Question: I need to send a .CRT and .KEY file on an api request. I managed to do the request using Postman, but I don't know how to pass the key in the android code.

CRT:
'''
-----BEGIN CERTIFICATE-----
-----END CERTIFICATE-----
'''
KEY:
'''
-----BEGIN RSA PRIVATE KEY-----
-----END RSA PRIVATE KEY-----
'''
This is my client
'''
fun getClient(url: String, context: Context): Retrofit {
// Loading CAs from an InputStream
val cf: CertificateFactory = CertificateFactory.getInstance("X.509")
val ca: Certificate = context.resources.openRawResource(R.raw.crt).use { cert -> cf.generateCertificate(cert) }
// Creating a KeyStore containing our trusted CAs
val keyStoreType = KeyStore.getDefaultType()
val keyStore = KeyStore.getInstance(keyStoreType).apply {
load(null, null)
setCertificateEntry("ca", ca)
}
// Creating a TrustManager that trusts the CAs in our KeyStore.
val tmfAlgorithm = TrustManagerFactory.getDefaultAlgorithm()
val tmf = TrustManagerFactory.getInstance(tmfAlgorithm).apply {
init(keyStore)
}
val trustManager: X509TrustManager = tmf.trustManagers[0] as X509TrustManager
// Creating an SSLSocketFactory that uses our TrustManager
val sslContext = SSLContext.getInstance("TLS").apply {
init(null, arrayOf<TrustManager>(trustManager), null)
}
val okHttpClient = OkHttpClient.Builder()
.sslSocketFactory(sslContext.socketFactory, trustManager)
.build()
val json = GsonBuilder().setLenient().create()
return Retrofit
.Builder()
.baseUrl(url)
.client(okHttpClient)
.addCallAdapterFactory(RxJavaCallAdapterFactory.create())
.addConverterFactory(GsonConverterFactory.create(json))
.build()
}
'''
The call return a throwable:
> java.security.cert.CertPathValidatorException: Trust anchor for certification path not found.
I appreciate it who can help me. Sorry for my bad english.
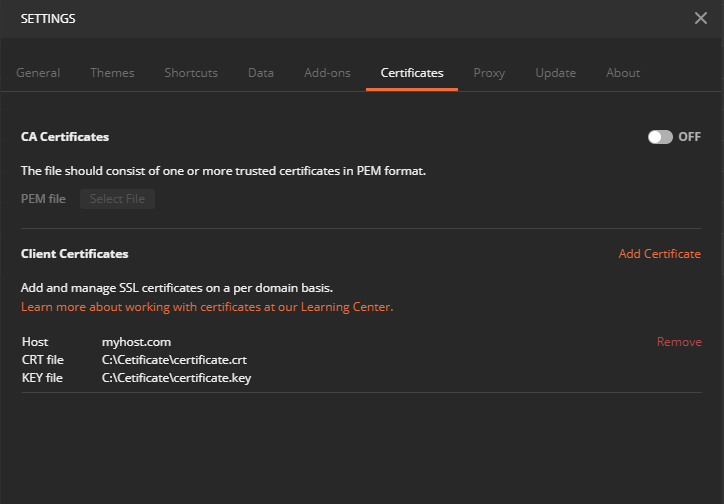
Answer: It looks like your Retrofit ssl configuration does not match how you have configured postman. In postman you have configured it to have a private key and a certificate chain within the client certificate configuration section. The trusted certificates/CA's are empty. Now if we compare that with your retro fit configuration I can see that you have added the 'certificate.crt' file as a trusted certificate instead of a client key material.
It is hard to replicate the exact same situation as we don't posses the certificates, so I am grabbing one from <URL> which we can use to easily test this use case.
I am adding the certificates here, but you may need to get a new one from the website itself as they will expire.
You basically need 3 files for this use case:
1. client private key
2. client certificate chain
3. trusted server certificate
'''
-----BEGIN PRIVATE KEY-----
MIIEvQIBADANBgkqhkiG9w0BAQEFAASCBKcwggSjAgEAAoIBAQDHN18R6x5Oz+u6
SOXLoxIscz5GHR6cDcCLgyPax2XfXHdJs+h6fTy61WGM+aXEhR2SIwbj5997s34m
0MsbvkJrFmn0LHK1fuTLCihEEmxGdCGZA9xrwxFYAkEjP7D8v7cAWRMipYF/JP7V
U7xNUo+QSkZ0sOi9k6bNkABKL3+yP6PqAzsBoKIN5lN/YRLrppsDmk6nrRDo4R3C
D+8JQl9quEoOmL22Pc/qpOjL1jgOIFSE5y3gwbzDlfCYoAL5V+by1vu0yJShTTK8
oo5wvphcFfEHaQ9w5jFg2htdq99UER3BKuNDuL+zejqGQZCWb0Xsk8S5WBuX8l3B
rrg5giqNAgMBAAECggEAVRB/t9b9igmeTlzyQpHPIMvUu3uTpm742JmWpcSe61FA
XmhDzInNdLnIfbnb3p44kj4Coy5PbzKlm01sbNxA4BkiBPE1yen1J/2eU/LJ6QuN
jRjo9drFfR75UWPQ3xu9uJhQY2rocLILXmvy69FlG+ebThh8SPbTMtNaTFMb47An
pk2FrW9+rzPswbklOxls/SDt78usRvfAjslm73IdBTOrbceF+GmYs3/SXz1gu05p
LxY2rhC8piBlqnD/QbXBahZbhjb9SkDFn2typMFZKkJIIKDJaOI2E9tIlZ97/0nZ
txqchMty8IuU9YYAfLXCmj2IEfnvLtL7thLfKLuWAQKBgQDyXBpEgKFzfy2a1AI0
+1qL/u5UN14l7S6/wmyDTgVMXwoxhwPRXWD5PutQ8D6tMfC/y4AYt3OXg1blCvLD
XysNj5SK+dpmQR0SyeWjd9zwxJAXvx0McJefCYd86YGcGhJsuX5bkHIeQlEc6df7
yoqr1480VQx/+Fk1i6Zr0EIUFQKBgQDSbalUOfXZh2EVRQEgf3VoPlxAiwGGQcVT
i+pbjMG3pOwmkVyJZusGtN5HN4Oi7n1oiyfMYGsszKQ5j4TDBGS70pNUzhTv3Vn8
0Vsfz0arJRqJxviiv4FfDmsYXwObNKwOjR+LEn1NUPkOYOLdz1lDuWOu11LE90Dy
Q6hg8WwCmQKBgQDTy5lI9AAjpqh7/XpQQrhGT2qHPjuQeU25Vnbt6GjI7OVDkvHL
LQdpyYprGQgs4s+5TGWNNARYC/cMAh1Ujv5Yw3jUWrR5V73IhZeg20bBQYWKuwDv
thVKblFw377cZAxl51R9QCX6O4oW8mRFLiMxORd0bD6YNrf/CyNMZJraYQKBgAE7
o0JbFJWxtV/qh5cpKAb0VpYKOngO6pkSuMzQhlINJVUUhPZJJBdl9+dy69KIkzOJ
nTIVXotkp5GuxZhe7jgrg7F7g6PkKCLTFzWYgVF/ZihoggxyEs/7xaTe6aZ/KILt
UMH/2bwaPVtYNfwWuu8qpurfWBzPVhIVU2c+AuQBAoGAXMbw10vyiznlhyMFw5kx
SzlBMqJBLJkzQBtpvXuT0lqqxTSNC3N4WxgVOLCHa6HqXiB0790YL8/RWunsXTk2
c7ugThP6iMPNVAycWkIF4vvHTwZ9RCSmEQabRaqGGLz/bhLL3fi3lPGCR+iW2Dxq
GTH3fhaM/pZZGdIC75x/69Y=
-----END PRIVATE KEY-----
'''
'''
-----BEGIN CERTIFICATE-----
MIIEqDCCApCgAwIBAgIUK5Ns4y2CzosB/ZoFlaxjZqoBTIIwDQYJKoZIhvcNAQEL
BQAwfjELMAkGA1UEBhMCVVMxEzARBgNVBAgMCkNhbGlmb3JuaWExFjAUBgNVBAcM
DVNhbiBGcmFuY2lzY28xDzANBgNVBAoMBkJhZFNTTDExMC8GA1UEAwwoQmFkU1NM
IENsaWVudCBSb290IENlcnRpZmljYXRlIEF1dGhvcml0eTAeFw0xOTExMjcwMDE5
NTdaFw0yMTExMjYwMDE5NTdaMG8xCzAJBgNVBAYTAlVTMRMwEQYDVQQIDApDYWxp
Zm9ybmlhMRYwFAYDVQQHDA1TYW4gRnJhbmNpc2NvMQ8wDQYDVQQKDAZCYWRTU0wx
IjAgBgNVBAMMGUJhZFNTTCBDbGllbnQgQ2VydGlmaWNhdGUwggEiMA0GCSqGSIb3
DQEBAQUAA4IBDwAwggEKAoIBAQDHN18R6x5Oz+u6SOXLoxIscz5GHR6cDcCLgyPa
x2XfXHdJs+h6fTy61WGM+aXEhR2SIwbj5997s34m0MsbvkJrFmn0LHK1fuTLCihE
EmxGdCGZA9xrwxFYAkEjP7D8v7cAWRMipYF/JP7VU7xNUo+QSkZ0sOi9k6bNkABK
L3+yP6PqAzsBoKIN5lN/YRLrppsDmk6nrRDo4R3CD+8JQl9quEoOmL22Pc/qpOjL
1jgOIFSE5y3gwbzDlfCYoAL5V+by1vu0yJShTTK8oo5wvphcFfEHaQ9w5jFg2htd
q99UER3BKuNDuL+zejqGQZCWb0Xsk8S5WBuX8l3Brrg5giqNAgMBAAGjLTArMAkG
A1UdEwQCMAAwEQYJYIZIAYb4QgEBBAQDAgeAMAsGA1UdDwQEAwIF4DANBgkqhkiG
9w0BAQsFAAOCAgEAZBauLzFSOijkDadcippr9C6laHebb0oRS54xAV70E9k5GxfR
/E2EMuQ8X+miRUMXxKquffcDsSxzo2ac0flw94hDx3B6vJIYvsQx9Lzo95Im0DdT
DkHFXhTlv2kjQwFVnEsWYwyGpHMTjanvNkO7sBP9p1bN1qTE3QAeyMZNKWJk5xPl
U298ERar6tl3Z2Cl8mO6yLhrq4ba6iPGw08SENxzuAJW+n8r0rq7EU+bMg5spgT1
CxExzG8Bb0f98ZXMklpYFogkcuH4OUOFyRodotrotm3iRbuvZNk0Zz7N5n1oLTPl
bGPMwBcqaGXvK62NlaRkwjnbkPM4MYvREM0bbAgZD2GHyANBTso8bdWvhLvmoSjs
FSqJUJp17AZ0x/ELWZd69v2zKW9UdPmw0evyVR19elh/7dmtF6wbewc4N4jxQnTq
IItuhIWKWB9edgJz65uZ9ubQWjXoa+9CuWcV/1KxuKCbLHdZXiboLrKm4S1WmMYW
d0sJm95H9mJzcLyhLF7iX2kK6K9ug1y02YCVXBC9WGZc2x6GMS7lDkXSkJFy3EWh
CmfxkmFGwOgwKt3Jd1pF9ftcSEMhu4WcMgxi9vZr9OdkJLxmk033sVKI/hnkPaHw
g0Y2YBH5v0xmi8sYU7weOcwynkjZARpUltBUQ0pWCF5uJsEB8uE8PPDD3c4=
-----END CERTIFICATE-----
'''
'''
-----BEGIN CERTIFICATE-----
MIIGqDCCBZCgAwIBAgIQCvBs2jemC2QTQvCh6x1Z/TANBgkqhkiG9w0BAQsFADBN
MQswCQYDVQQGEwJVUzEVMBMGA1UEChMMRGlnaUNlcnQgSW5jMScwJQYDVQQDEx5E
aWdpQ2VydCBTSEEyIFNlY3VyZSBTZXJ2ZXIgQ0EwHhcNMjAwMzIzMDAwMDAwWhcN
MjIwNTE3MTIwMDAwWjBuMQswCQYDVQQGEwJVUzETMBEGA1UECBMKQ2FsaWZvcm5p
YTEVMBMGA1UEBxMMV2FsbnV0IENyZWVrMRwwGgYDVQQKExNMdWNhcyBHYXJyb24g
VG9ycmVzMRUwEwYDVQQDDAwqLmJhZHNzbC5jb20wggEiMA0GCSqGSIb3DQEBAQUA
A4IBDwAwggEKAoIBAQDCBOz4jO4EwrPYUNVwWMyTGOtcqGhJsCK1+ZWesSssdj5s
wEtgTEzqsrTAD4C2sPlyyYYC+VxBXRMrf3HES7zplC5QN6ZnHGGM9kFCxUbTFocn
n3TrCp0RUiYhc2yETHlV5NFr6AY9SBVSrbMo26r/bv9glUp3aznxJNExtt1NwMT8
U7ltQq21fP6u9RXSM0jnInHHwhR6bCjqN0rf6my1crR+WqIW3GmxV0TbChKr3sMP
R3RcQSLhmvkbk+atIgYpLrG6SRwMJ56j+4v3QHIArJII2YxXhFOBBcvm/mtUmEAn
hccQu3Nw72kYQQdFVXz5ZD89LMOpfOuTGkyG0cqFAgMBAAGjggNhMIIDXTAfBgNV
HSMEGDAWgBQPgGEcgjFh1S8o541GOLQs4cbZ4jAdBgNVHQ4EFgQUne7Be4ELOkdp
cRh9ETeTvKUbP/swIwYDVR0RBBwwGoIMKi5iYWRzc2wuY29tggpiYWRzc2wuY29t
MA4GA1UdDwEB/wQEAwIFoDAdBgNVHSUEFjAUBggrBgEFBQcDAQYIKwYBBQUHAwIw
awYDVR0fBGQwYjAvoC2gK4YpaHR0cDovL2NybDMuZGlnaWNlcnQuY29tL3NzY2Et
c2hhMi1nNi5jcmwwL6AtoCuGKWh0dHA6Ly9jcmw0LmRpZ2ljZXJ0LmNvbS9zc2Nh
LXNoYTItZzYuY3JsMEwGA1UdIARFMEMwNwYJYIZIAYb9bAEBMCowKAYIKwYBBQUH
AgEWHGh0dHBzOi8vd3d3LmRpZ2ljZXJ0LmNvbS9DUFMwCAYGZ4EMAQIDMHwGCCsG
AQUFBwEBBHAwbjAkBggrBgEFBQcwAYYYaHR0cDovL29jc3AuZGlnaWNlcnQuY29t
MEYGCCsGAQUFBzAChjpodHRwOi8vY2FjZXJ0cy5kaWdpY2VydC5jb20vRGlnaUNl
cnRTSEEyU2VjdXJlU2VydmVyQ0EuY3J0MAwGA1UdEwEB/wQCMAAwggF+BgorBgEE
AdZ5AgQCBIIBbgSCAWoBaAB2ALvZ37wfinG1k5Qjl6qSe0c4V5UKq1LoGpCWZDaO
HtGFAAABcQhGXioAAAQDAEcwRQIgDfWVBXEuUZC2YP4Si3AQDidHC4U9e5XTGyG7
SFNDlRkCIQCzikrA1nf7boAdhvaGu2Vkct3VaI+0y8p3gmonU5d9DwB2ACJFRQdZ
VSRWlj+hL/H3bYbgIyZjrcBLf13Gg1xu4g8CAAABcQhGXlsAAAQDAEcwRQIhAMWi
Vsi2vYdxRCRsu/DMmCyhY0iJPKHE2c6ejPycIbgqAiAs3kSSS0NiUFiHBw7QaQ/s
GO+/lNYvjExlzVUWJbgNLwB2AFGjsPX9AXmcVm24N3iPDKR6zBsny/eeiEKaDf7U
iwXlAAABcQhGXnoAAAQDAEcwRQIgKsntiBqt8Au8DAABFkxISELhP3U/wb5lb76p
vfenWL0CIQDr2kLhCWP/QUNxXqGmvr1GaG9EuokTOLEnGPhGv1cMkDANBgkqhkiG
9w0BAQsFAAOCAQEA0RGxlwy3Tl0lhrUAn2mIi8LcZ9nBUyfAcCXCtYyCdEbjIP64
xgX6pzTt0WJoxzlT+MiK6fc0hECZXqpkTNVTARYtGkJoljlTK2vAdHZ0SOpm9OT4
RLfjGnImY0hiFbZ/LtsvS2Zg7cVJecqnrZe/za/nbDdljnnrll7C8O5naQuKr4te
uice3e8a4TtviFwS/wdDnJ3RrE83b1IljILbU5SV0X1NajyYkUWS7AnOmrFUUByz
MwdGrM6kt0lfJy/gvGVsgIKZocHdedPeECqAtq7FAJYanOsjNN9RbBOGhbwq0/FP
CC01zojqS10nGowxzOiqyB4m6wytmzf0QwjpMw==
-----END CERTIFICATE-----
'''
There are multiple ways to load these files into your application and transform them into the right ssl materials. With vanilla java you might need to adjust it if your pem files (private key) have different headers. But with the above example the snippet below should work:
'''
import javax.net.ssl.KeyManager;
import javax.net.ssl.KeyManagerFactory;
import javax.net.ssl.SSLContext;
import javax.net.ssl.SSLSocketFactory;
import javax.net.ssl.TrustManager;
import javax.net.ssl.TrustManagerFactory;
import java.io.IOException;
import java.io.InputStream;
import java.nio.charset.Charset;
import java.nio.file.Files;
import java.nio.file.Paths;
import java.nio.file.StandardOpenOption;
import java.security.KeyFactory;
import java.security.KeyStore;
import java.security.KeyStoreException;
import java.security.NoSuchAlgorithmException;
import java.security.cert.Certificate;
import java.security.cert.CertificateException;
import java.security.cert.CertificateFactory;
import java.security.spec.PKCS8EncodedKeySpec;
import java.util.Base64;
public class App {
public static void main(String[] args) throws Exception {
CertificateFactory certificateFactory = CertificateFactory.getInstance("X.509");
InputStream trustedCertificateAsInputStream = Files.newInputStream(Paths.get("badssl-server-certificate.pem"), StandardOpenOption.READ);
Certificate trustedCertificate = certificateFactory.generateCertificate(trustedCertificateAsInputStream);
KeyStore trustStore = createEmptyKeyStore("secret".toCharArray());
trustStore.setCertificateEntry("badssl-server", trustedCertificate);
String privateKeyContent = new String(Files.readAllBytes(Paths.get("private-key-badssl.pem")), Charset.defaultCharset())
.replace("-----BEGIN PRIVATE KEY-----", "")
.replaceAll(System.lineSeparator(), "")
.replace("-----END PRIVATE KEY-----", "");
byte[] privateKeyAsBytes = Base64.getDecoder().decode(privateKeyContent);
KeyFactory keyFactory = KeyFactory.getInstance("RSA");
PKCS8EncodedKeySpec keySpec = new PKCS8EncodedKeySpec(privateKeyAsBytes);
InputStream certificateChainAsInputStream = Files.newInputStream(Paths.get("certificate-chain-badssl.pem"), StandardOpenOption.READ);
Certificate certificateChain = certificateFactory.generateCertificate(certificateChainAsInputStream);
KeyStore identityStore = createEmptyKeyStore("secret".toCharArray());
identityStore.setKeyEntry("client", keyFactory.generatePrivate(keySpec), "".toCharArray(), new Certificate[]{certificateChain});
trustedCertificateAsInputStream.close();
certificateChainAsInputStream.close();
TrustManagerFactory trustManagerFactory = TrustManagerFactory.getInstance(TrustManagerFactory.getDefaultAlgorithm());
trustManagerFactory.init(trustStore);
TrustManager[] trustManagers = trustManagerFactory.getTrustManagers();
KeyManagerFactory keyManagerFactory = KeyManagerFactory.getInstance(KeyManagerFactory.getDefaultAlgorithm());
keyManagerFactory.init(identityStore, "secret".toCharArray());
KeyManager[] keyManagers = keyManagerFactory.getKeyManagers();
SSLContext sslContext = SSLContext.getInstance("TLS");
sslContext.init(keyManagers, trustManagers, null);
SSLSocketFactory socketFactory = sslContext.getSocketFactory();
val okHttpClient = OkHttpClient.Builder()
.sslSocketFactory(socketFactory, trustManagers[0])
.build()
val json = GsonBuilder().setLenient().create()
val retrofit = Retrofit.Builder()
.baseUrl("https://client.badssl.com/")
.client(okHttpClient)
.addConverterFactory(GsonConverterFactory.create(json))
.build()
}
public static KeyStore createEmptyKeyStore(char[] keyStorePassword) throws CertificateException, NoSuchAlgorithmException, IOException, KeyStoreException {
KeyStore keyStore = KeyStore.getInstance(KeyStore.getDefaultType());
keyStore.load(null, keyStorePassword);
return keyStore;
}
}
'''
It is a bit verbose, but this should do the trick. I have written this in vanilla java, however your IDEA should be able to convert this easily to kotlin.
There is also an alternative for the above setup, which I made available within my own library, see here: <URL> see below for an example usage under option 2.
'''
X509ExtendedKeyManager keyManager = PemUtils.loadIdentityMaterial("certificate-chain-badssl.pem", "private-key-badssl.pem");
X509ExtendedTrustManager trustManager = PemUtils.loadTrustMaterial("badssl-server-certificate.pem");
SSLFactory sslFactory = SSLFactory.builder()
.withIdentityMaterial(keyManager)
.withTrustMaterial(trustManager)
.build();
val okHttpClient = OkHttpClient.Builder()
.sslSocketFactory(sslFactory.getSslSocketFactory(), sslFactory.getTrustManager().get())
.build()
val json = GsonBuilder().setLenient().create()
val retrofit = Retrofit.Builder()
.baseUrl("https://client.badssl.com/")
.client(okHttpClient)
.addConverterFactory(GsonConverterFactory.create(json))
.build()
'''